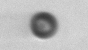
Label: bead